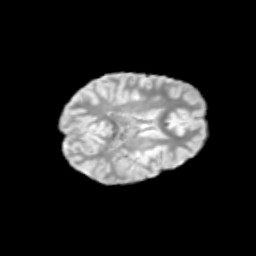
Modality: T2w
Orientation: axial
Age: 11
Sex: female
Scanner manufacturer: siemens
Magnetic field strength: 3 T
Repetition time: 3.8 s
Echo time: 0.07 s